Question: I am trying to extract some text and links from 'instapaper.com'. So I am using the following code to get the job done:
'''
>>> import lxml.html as lh
>>> doc = lh.parse("http://www.instapaper.com/u/folder/<PHONE>/programming")
>>> text = doc.xpath(".//*[@id='bookmark_list']/*/div[3]/a/text()")
>>> len(text)
0
>>> text
[]
'''
As you can see it returns an empty list which means that it is not able to find any text matching the above xpath .
Now when I use the above 'xpath expr' in firebug/firepath it works fine.

You can see in the above image it shows '40 matching nodes'.
So, my question is why the above xpath expression is not working with python/lxml.
As requested <URL>
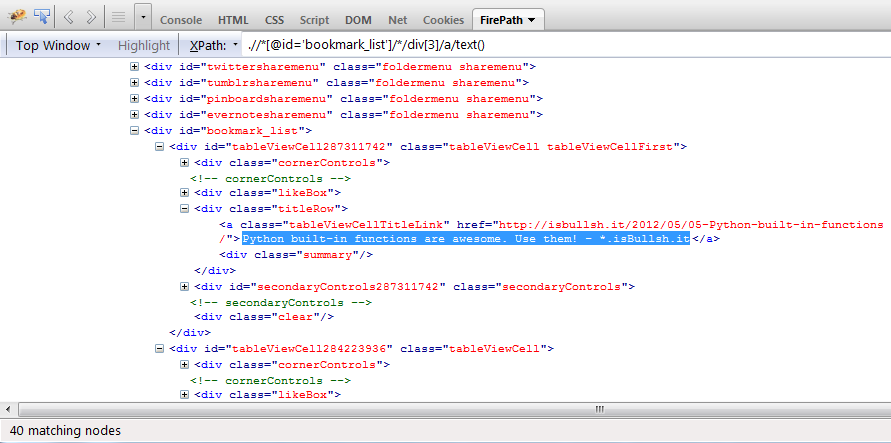
Answer: There is no element with the ID 'bookmark_list'. Maybe you must be logged in.
Parsing the HTML it works:
'''
doc = lh.parse("http://pastebin.com/raw.php?i=1WpFAfCt")
text = doc.xpath("//*[@id='bookmark_list']/*/div[3]/a/text()")
len(text) # => 40
'''